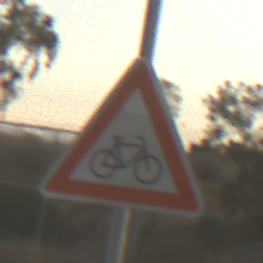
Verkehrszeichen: RadverkehrLinks
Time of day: SunriseSunset
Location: Outdoor (RoadRail)
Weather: PartlyCloudy
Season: NotSpecified
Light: Natural